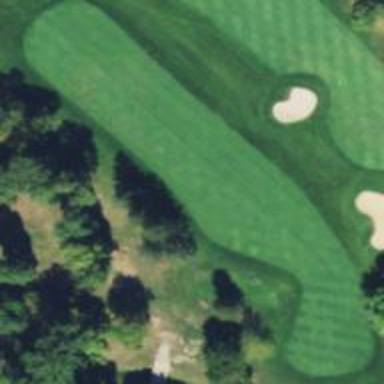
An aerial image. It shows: Grassy area designated as golf fairway.